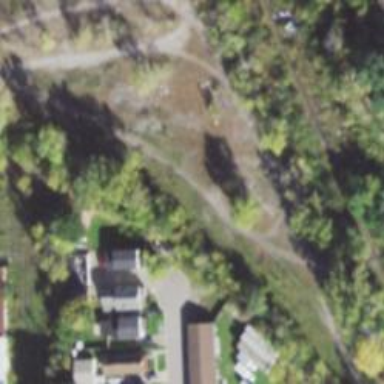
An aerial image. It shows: Abandoned railway.